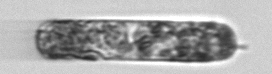
Label: Hemiaulus